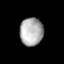
Tissue: prostate
Cell type: Fibroblasts
Senescence score: 0.7034
Nuclear area (px): 636
Mean DAPI intensity: 173.892